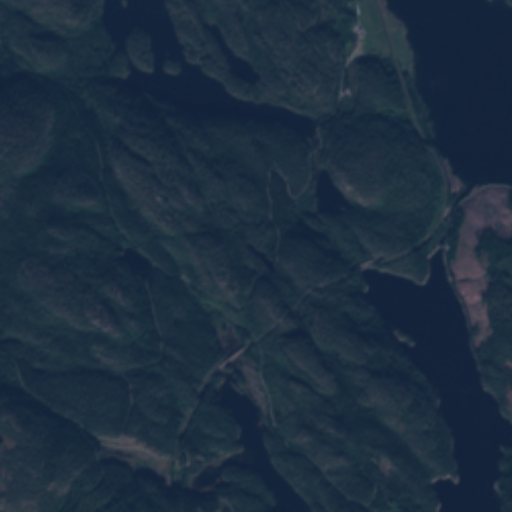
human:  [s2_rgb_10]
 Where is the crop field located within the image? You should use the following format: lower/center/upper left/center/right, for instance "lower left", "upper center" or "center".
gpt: The crop field is located in the upper right of the image.
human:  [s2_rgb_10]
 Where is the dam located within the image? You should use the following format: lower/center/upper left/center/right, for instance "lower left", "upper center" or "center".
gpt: The dam is located in the center right of the image.
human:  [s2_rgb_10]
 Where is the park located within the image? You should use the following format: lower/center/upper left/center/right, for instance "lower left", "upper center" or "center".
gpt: There is no park in the image.